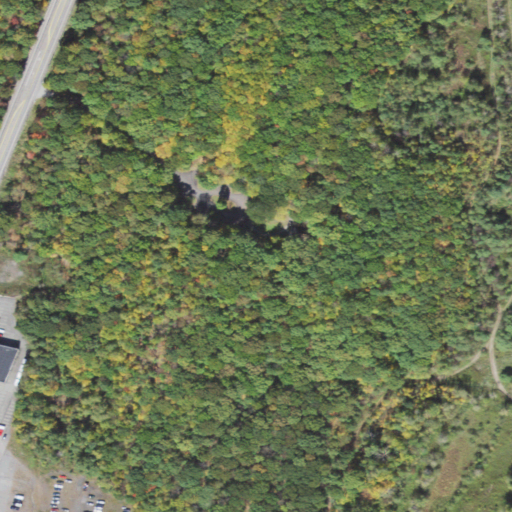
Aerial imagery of depression(s) in Pennsylvania named Archbald Pothole containing deciduous forest, open development, low intensity development, mixed forest, pasture, high intensity development, shrub, grassland, barren land, and medium intensity development